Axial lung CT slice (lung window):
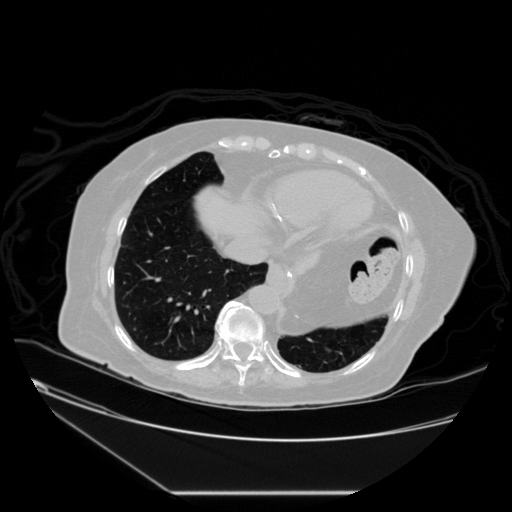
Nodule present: no